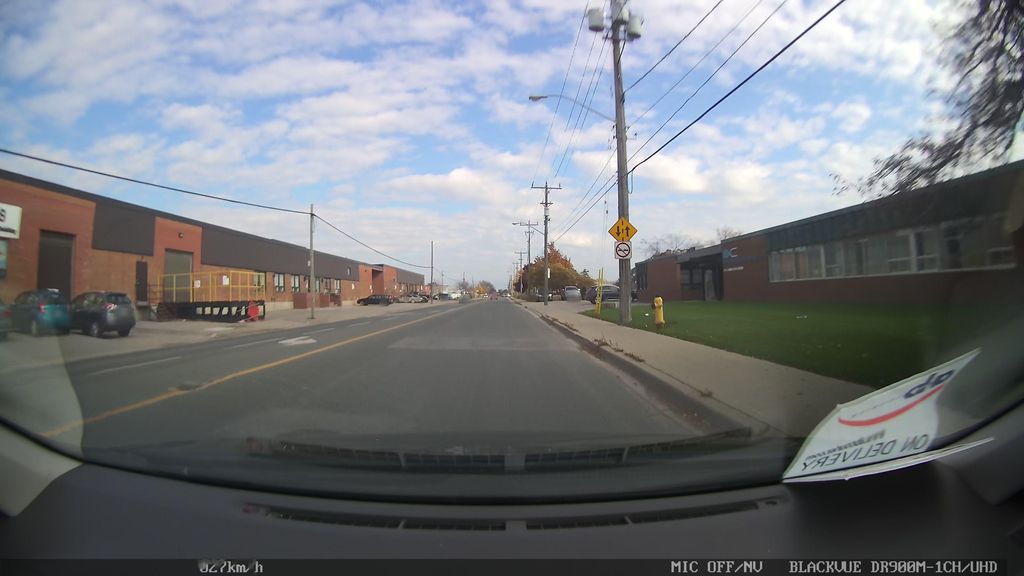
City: toronto